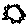
Label: sun